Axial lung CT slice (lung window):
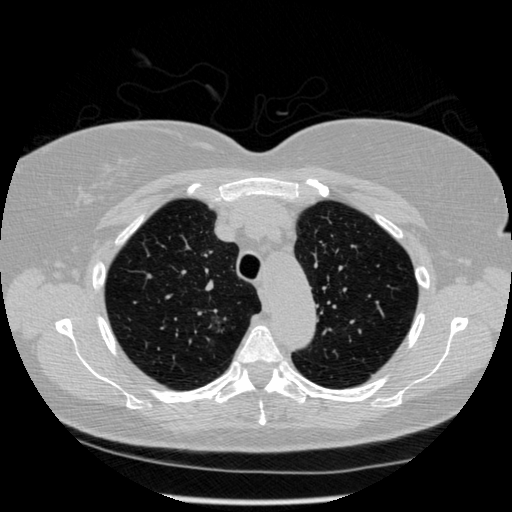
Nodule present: no